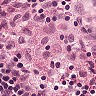
Metastatic tissue present: no